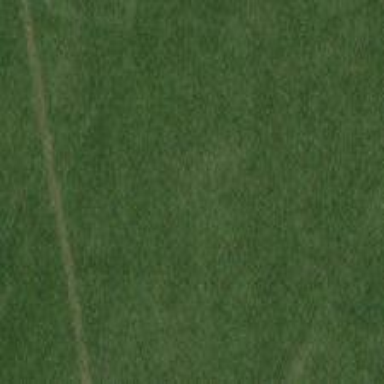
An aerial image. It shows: Soccer pitch with grass surface for leisure and sports.